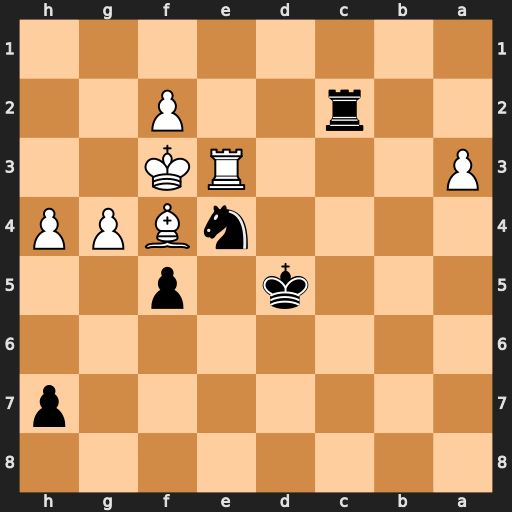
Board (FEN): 8/7p/8/3k1p2/4nBPP/P3RK2/2r2P2/8
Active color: b
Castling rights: -
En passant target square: -
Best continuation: Rxf2#